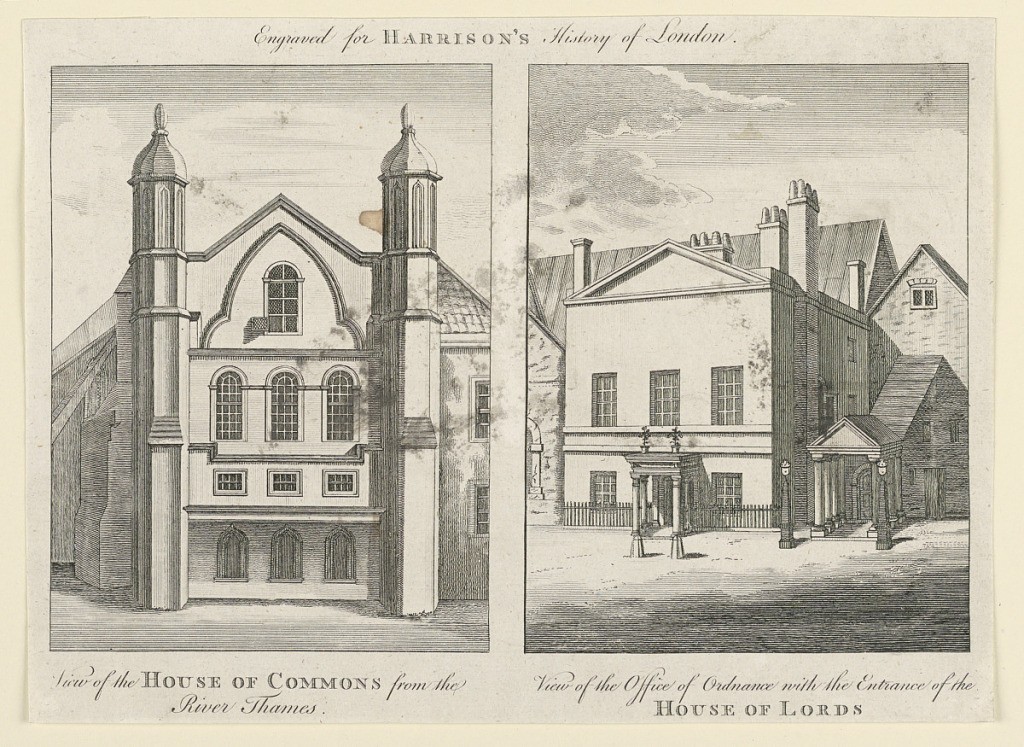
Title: The Two Houses of Parliament, from Harrison's History of London
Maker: John Cooke, English, acitve 18th c.
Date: ca. 1750
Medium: Engraving on paper
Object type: Print
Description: View of the hold House of Lords right, and of the old House of Commons (left). Inscribed below, lower right: "View of the Office of Ordnance with the Entrance of the HOUSE OF LORDS"; lower left: "View of the HOUSE OF COMMONS from the River Thames"; above: "Engraved for HARRISONS'S History of London".